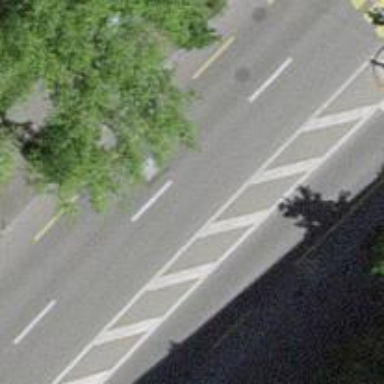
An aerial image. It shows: Primary highway with asphalt surface. It has sidewalks on both sides and designated lanes for cycling in both directions.